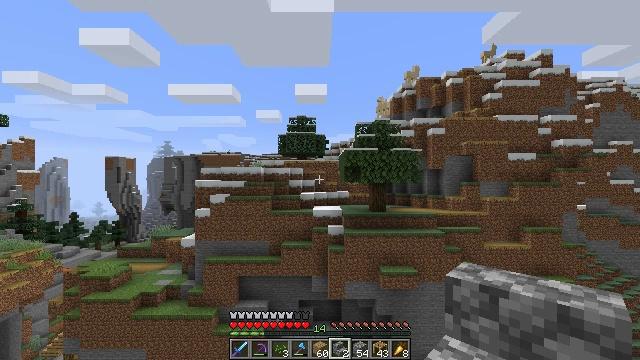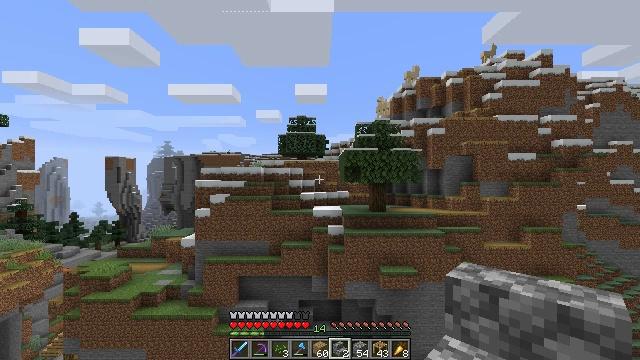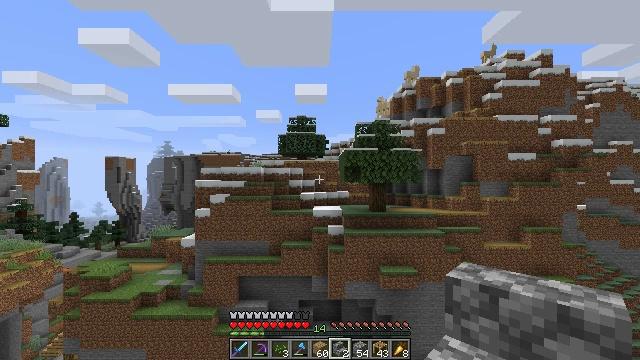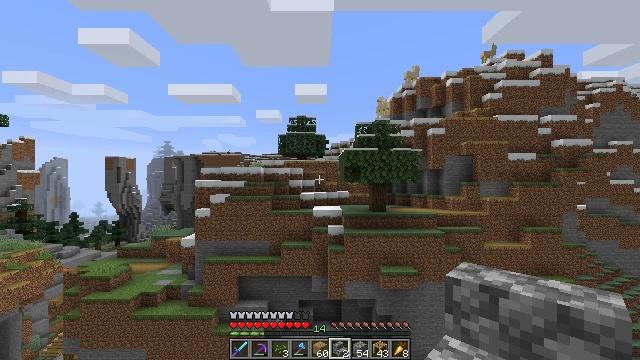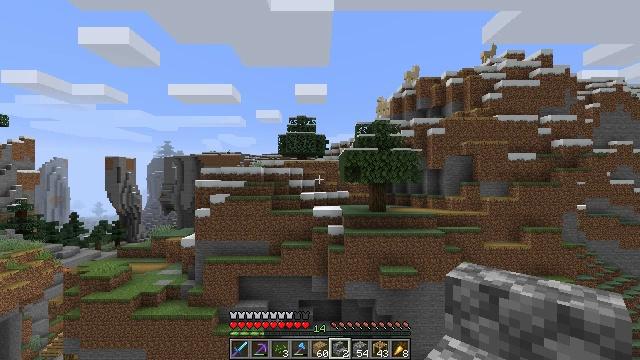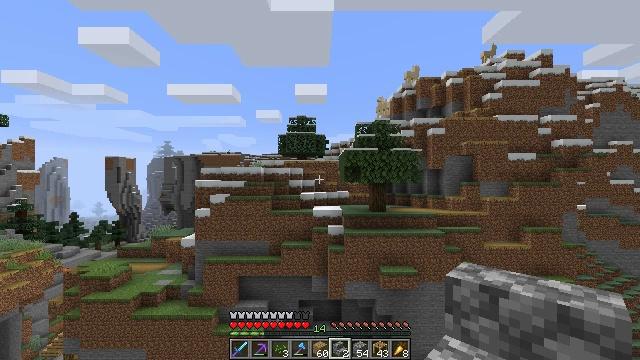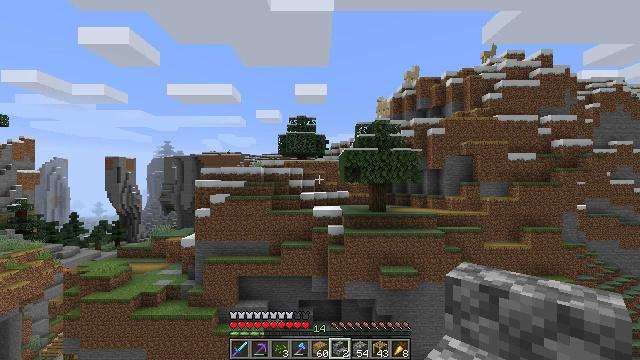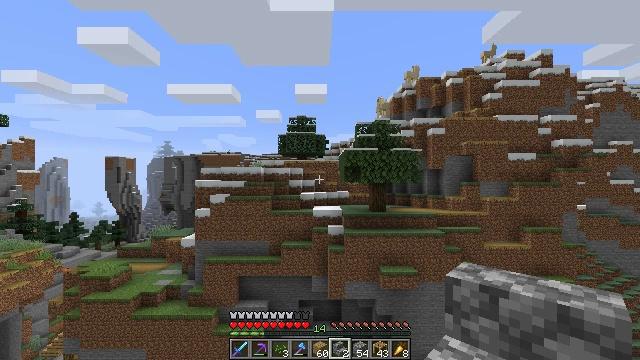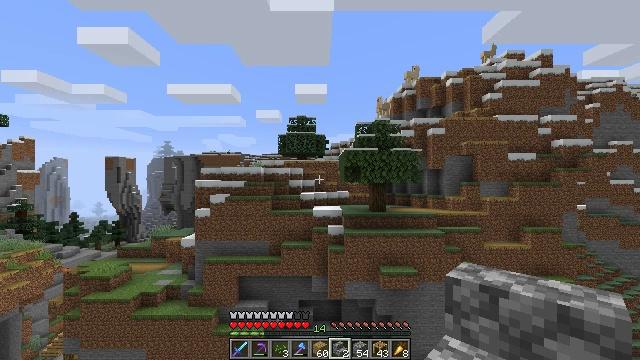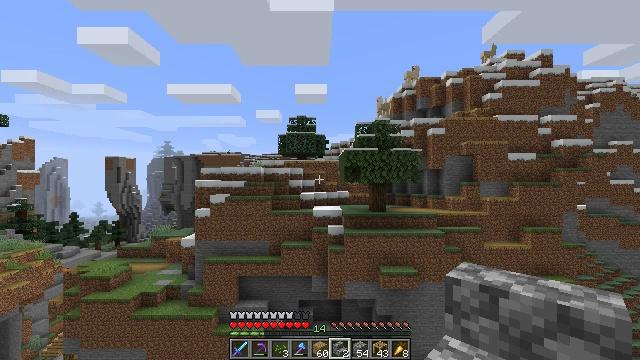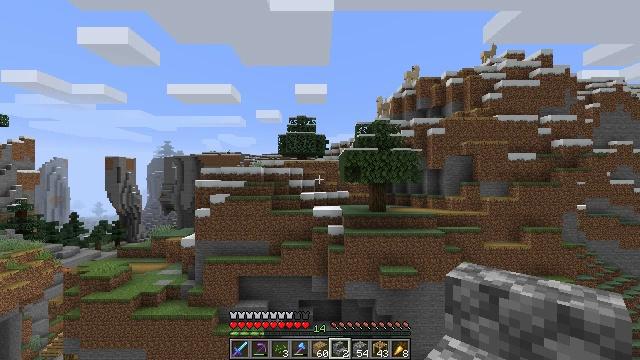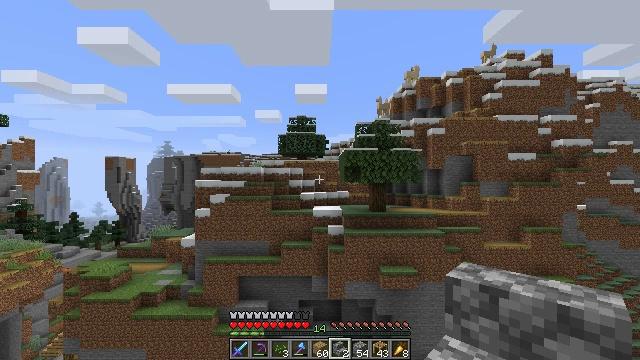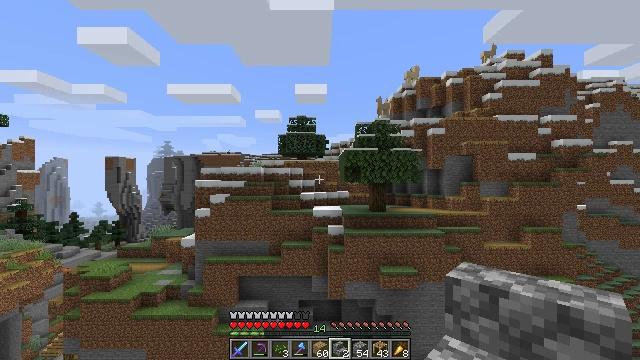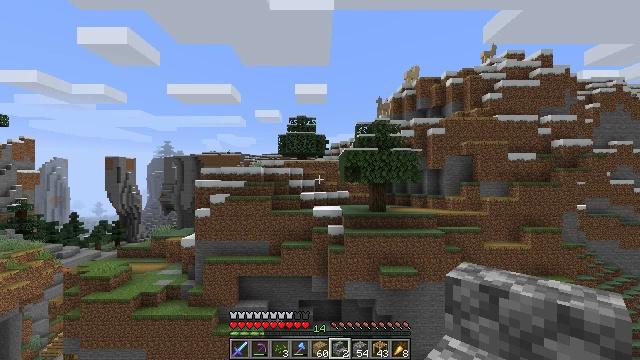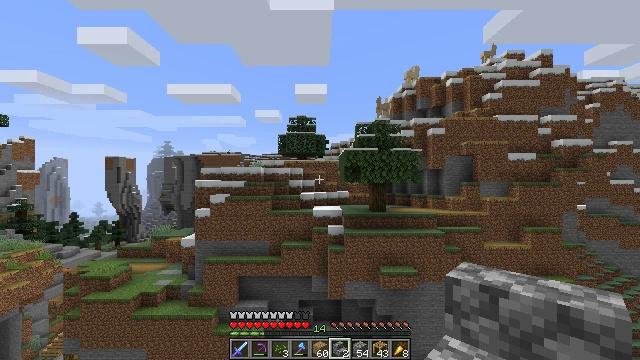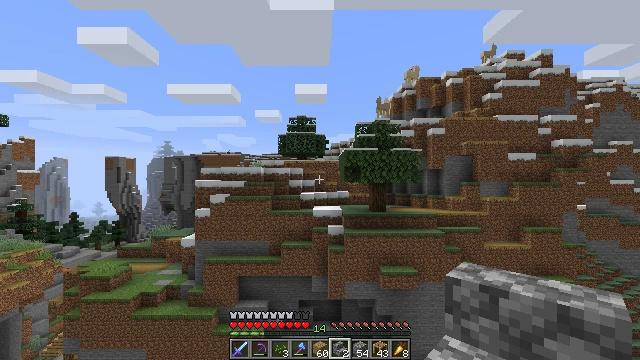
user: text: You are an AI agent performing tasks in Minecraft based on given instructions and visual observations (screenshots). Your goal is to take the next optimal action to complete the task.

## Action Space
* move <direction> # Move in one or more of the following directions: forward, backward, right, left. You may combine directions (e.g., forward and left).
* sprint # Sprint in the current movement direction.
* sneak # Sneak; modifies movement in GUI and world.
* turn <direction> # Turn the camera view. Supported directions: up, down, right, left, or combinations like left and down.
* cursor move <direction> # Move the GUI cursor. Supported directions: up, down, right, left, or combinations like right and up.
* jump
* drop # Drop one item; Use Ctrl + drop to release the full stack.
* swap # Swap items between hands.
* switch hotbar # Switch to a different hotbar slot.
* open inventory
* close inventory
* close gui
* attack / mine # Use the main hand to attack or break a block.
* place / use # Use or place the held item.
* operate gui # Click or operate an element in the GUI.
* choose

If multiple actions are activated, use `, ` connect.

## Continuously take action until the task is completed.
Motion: motion action
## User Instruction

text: Retrieve scaffolding from a build site.
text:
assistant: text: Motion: no_op
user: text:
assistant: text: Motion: no_op
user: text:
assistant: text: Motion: no_op
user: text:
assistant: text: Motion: no_op
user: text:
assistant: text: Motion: no_op
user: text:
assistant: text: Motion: no_op
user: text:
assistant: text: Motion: no_op
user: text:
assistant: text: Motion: no_op
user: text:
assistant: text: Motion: no_op
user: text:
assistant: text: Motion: no_op
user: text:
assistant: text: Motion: no_op
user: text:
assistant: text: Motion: no_op
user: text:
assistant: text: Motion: no_op
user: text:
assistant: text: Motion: no_op
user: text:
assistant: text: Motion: no_op
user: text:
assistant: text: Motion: no_op
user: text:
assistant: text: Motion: no_op
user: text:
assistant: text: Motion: no_op
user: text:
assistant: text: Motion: no_op
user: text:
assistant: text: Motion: no_op
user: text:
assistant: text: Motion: no_op
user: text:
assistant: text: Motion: no_op
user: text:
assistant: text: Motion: no_op
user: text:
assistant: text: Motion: no_op
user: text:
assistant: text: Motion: no_op
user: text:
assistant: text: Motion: no_op
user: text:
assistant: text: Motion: no_op
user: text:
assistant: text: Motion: no_op
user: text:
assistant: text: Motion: no_op
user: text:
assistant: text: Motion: no_op